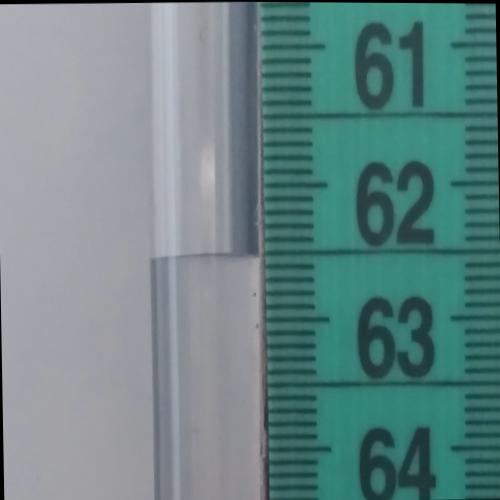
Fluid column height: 62.5 cm